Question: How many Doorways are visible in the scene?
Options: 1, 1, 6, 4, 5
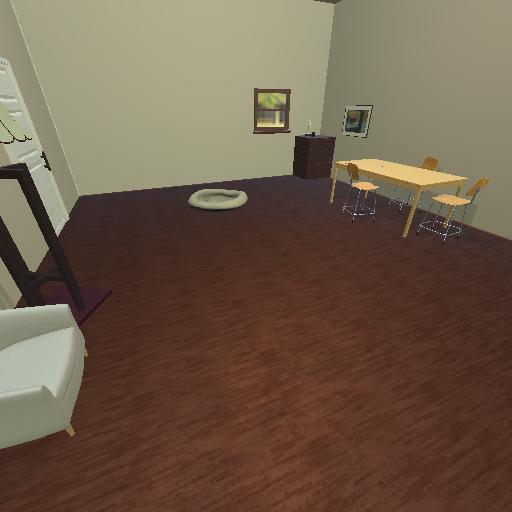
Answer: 1